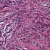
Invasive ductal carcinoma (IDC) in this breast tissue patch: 1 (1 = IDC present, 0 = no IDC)